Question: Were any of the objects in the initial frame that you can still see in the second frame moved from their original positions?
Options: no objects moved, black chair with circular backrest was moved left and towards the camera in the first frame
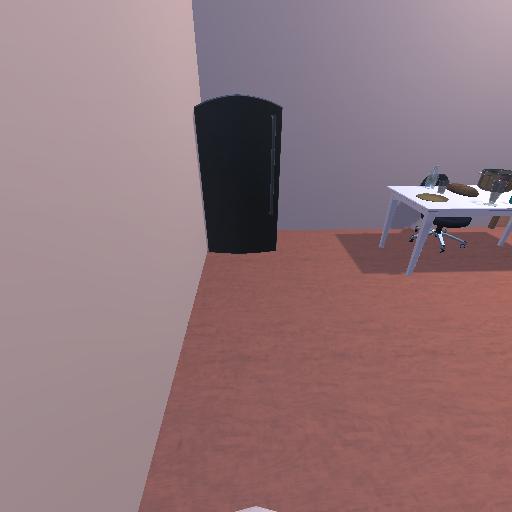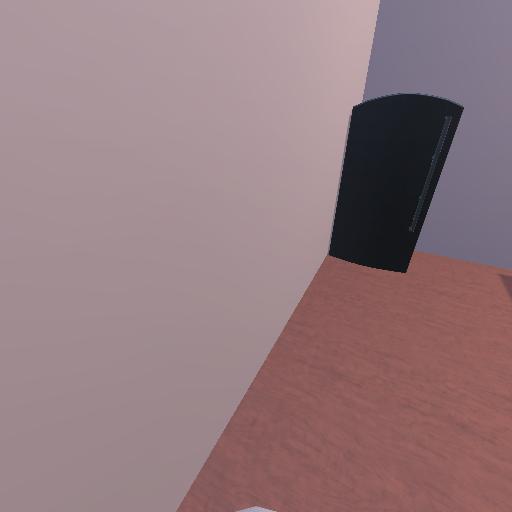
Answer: no objects moved